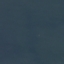
Land use / land cover class: SeaLake